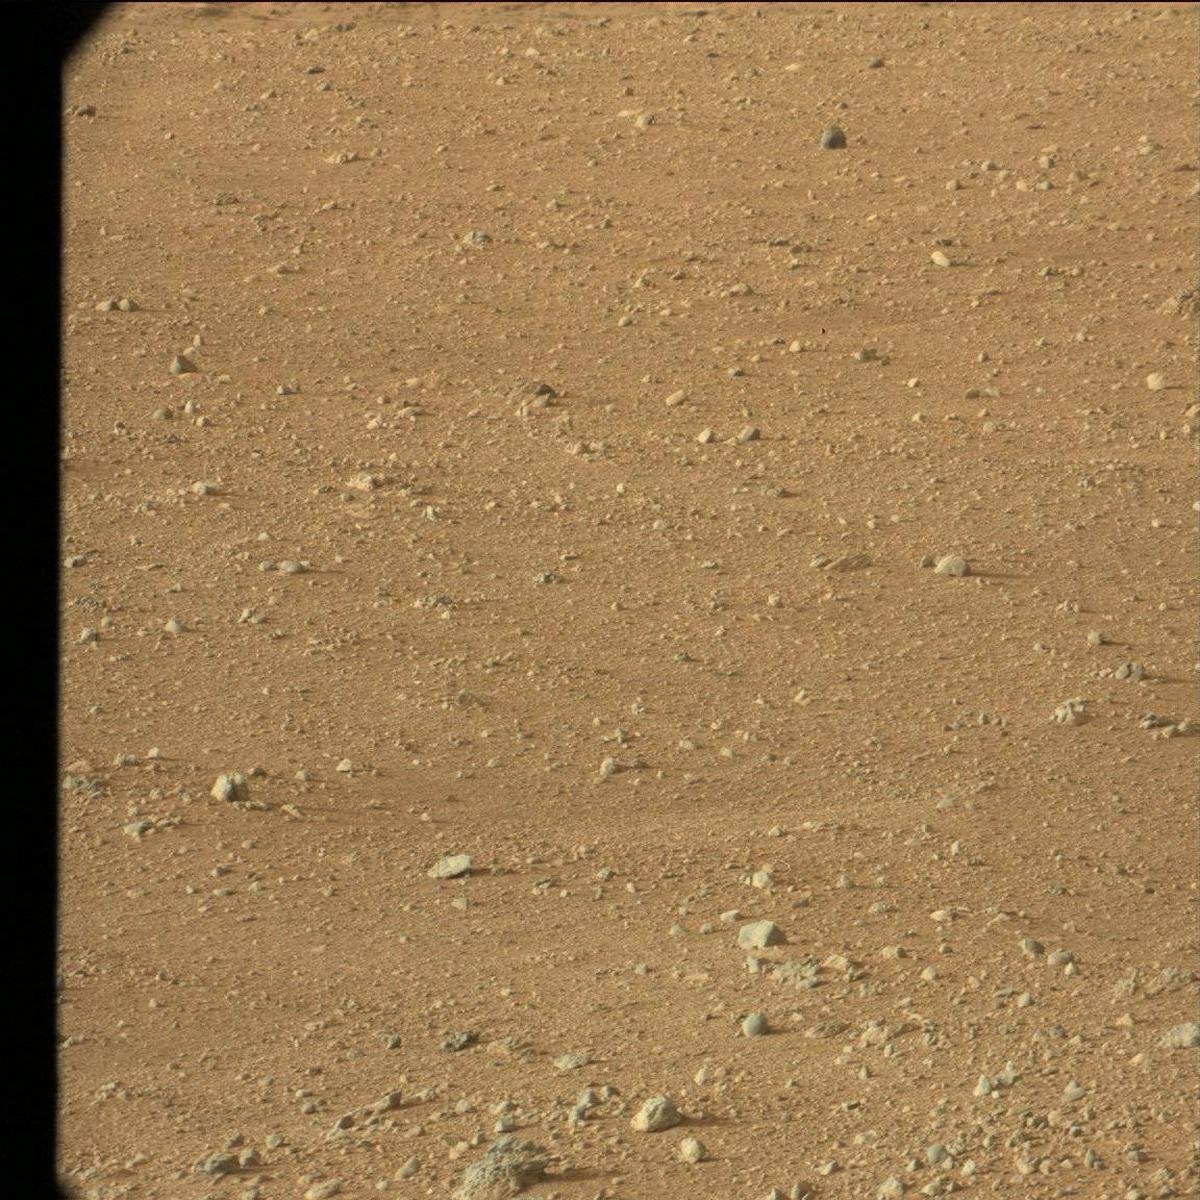
Terrain classes present: Bedrock, Rock, Sand / Soil